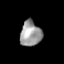
Tissue: skin
Cell type: Others
Senescence score: 0.7101
Nuclear area (px): 519
Mean DAPI intensity: 156.104